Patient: sex M, age 45
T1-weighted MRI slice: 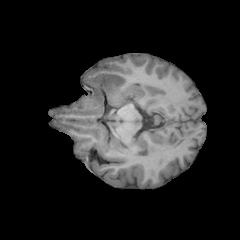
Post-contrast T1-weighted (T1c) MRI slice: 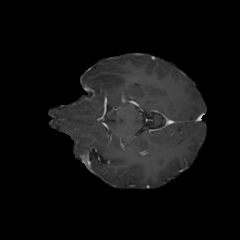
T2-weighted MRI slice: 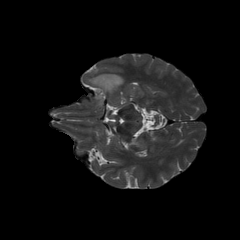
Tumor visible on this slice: yes
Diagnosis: Oligodendroglioma, IDH-mutant, 1p/19q-codeleted
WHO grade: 2